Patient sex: M
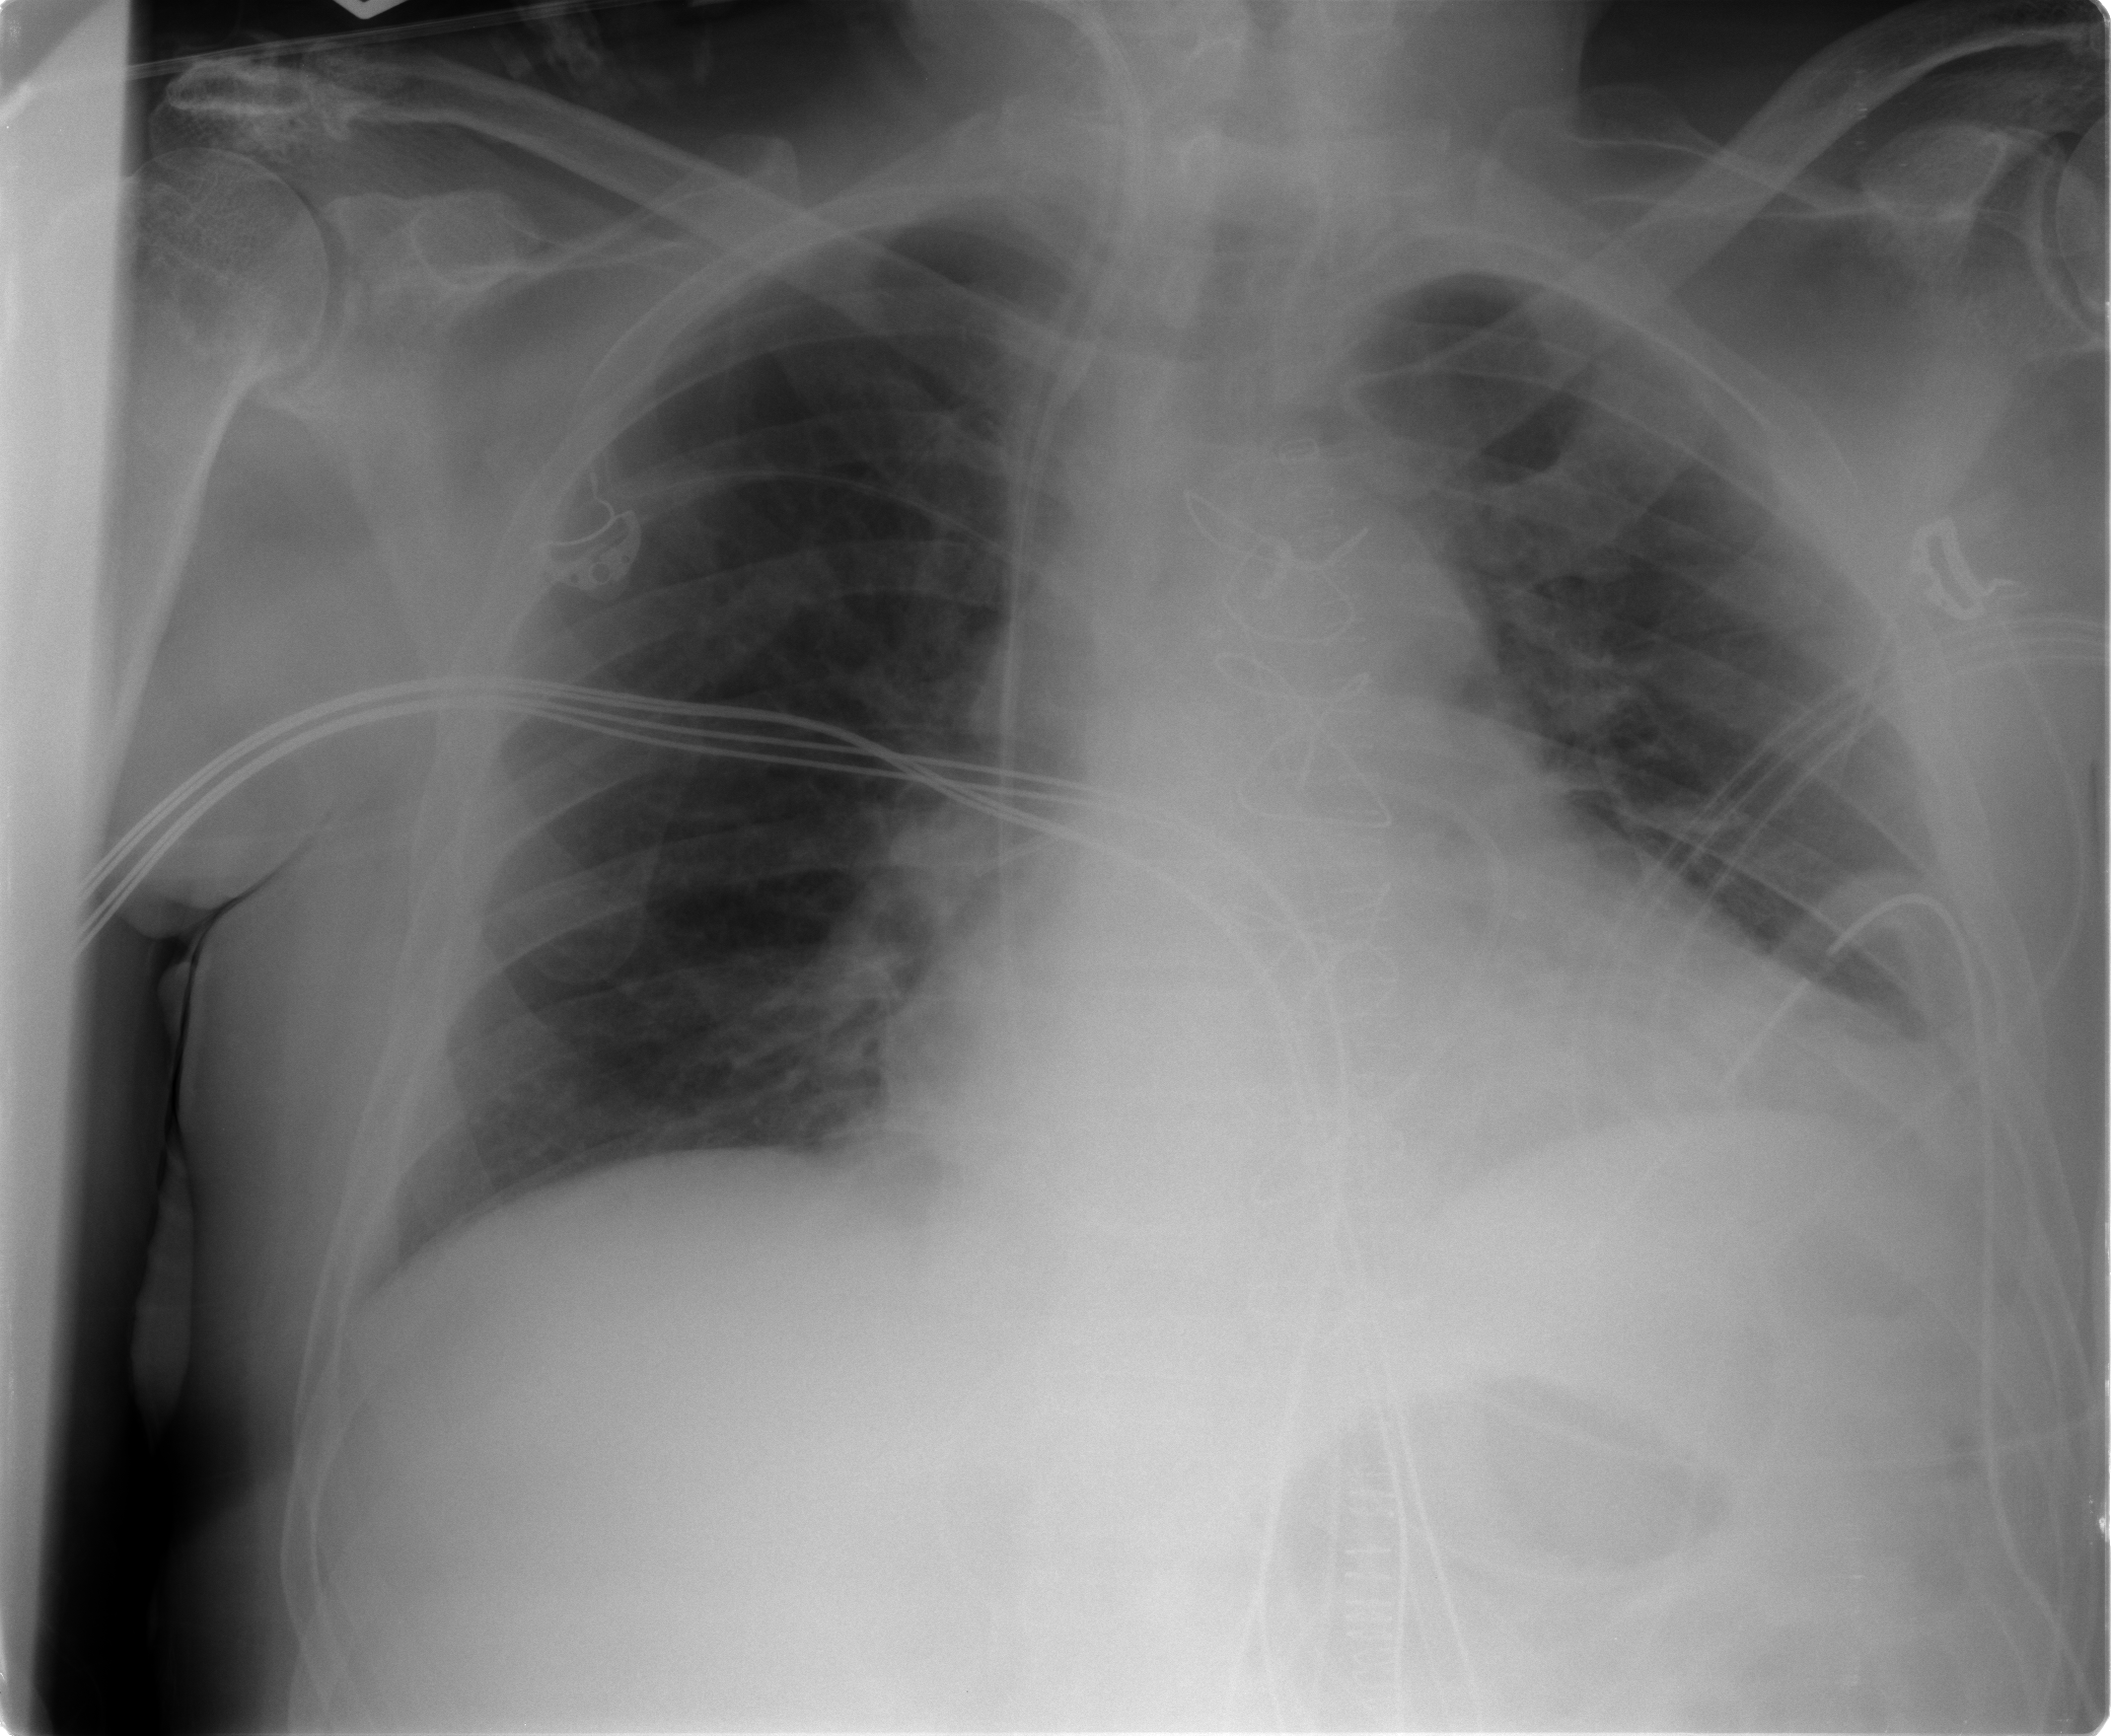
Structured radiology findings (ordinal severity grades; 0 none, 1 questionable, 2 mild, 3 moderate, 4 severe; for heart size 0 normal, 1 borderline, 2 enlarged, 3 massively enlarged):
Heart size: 2
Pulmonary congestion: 2
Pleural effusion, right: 0
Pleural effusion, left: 2
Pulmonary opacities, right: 0
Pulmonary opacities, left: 0
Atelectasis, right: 1
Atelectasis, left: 2